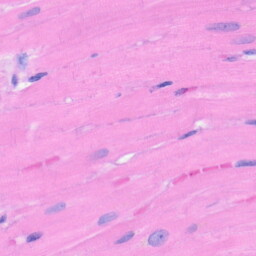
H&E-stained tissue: Heart